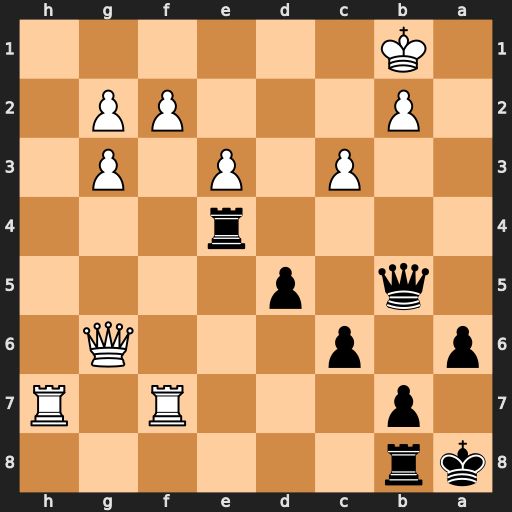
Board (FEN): kr6/1p3R1R/p1p3Q1/1q1p4/4r3/2P1P1P1/1P3PP1/1K6
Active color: b
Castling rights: -
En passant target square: -
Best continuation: Qf1+ Kc2 Qe2+